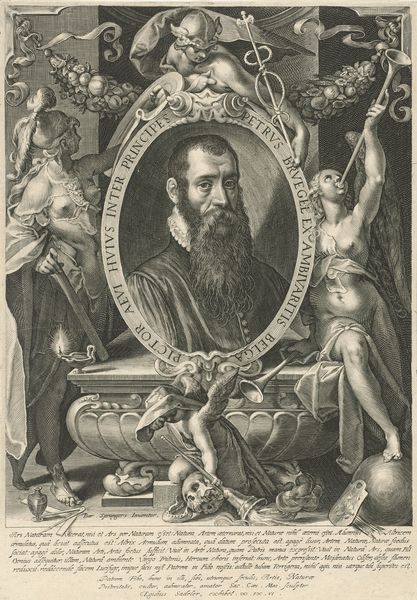
Titel: Portret van Pieter Brueghel de jonge
Künstler: Aegidius Sadeler
Standort: Amsterdam
Institution: Rijksmuseum
Schlagwörter: mann, frauen, lampe, alt, bart, barock, schädel, porträt, girlande, renaissance, oval, engel, früchte, vase, brüste, schrift, stab, buch, druck, radierung, stich, text, schlange, kugel, helm, medizin, totenkopf, trompeten, posaune, trompete, frühe neuzeit, portröt, engel#, belga